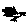
Label: bird